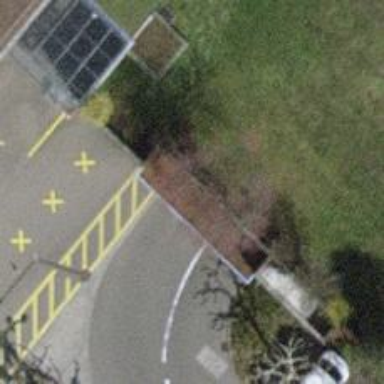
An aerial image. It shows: Parking entrance.